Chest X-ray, PA view. Patient: 55 years old, sex M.
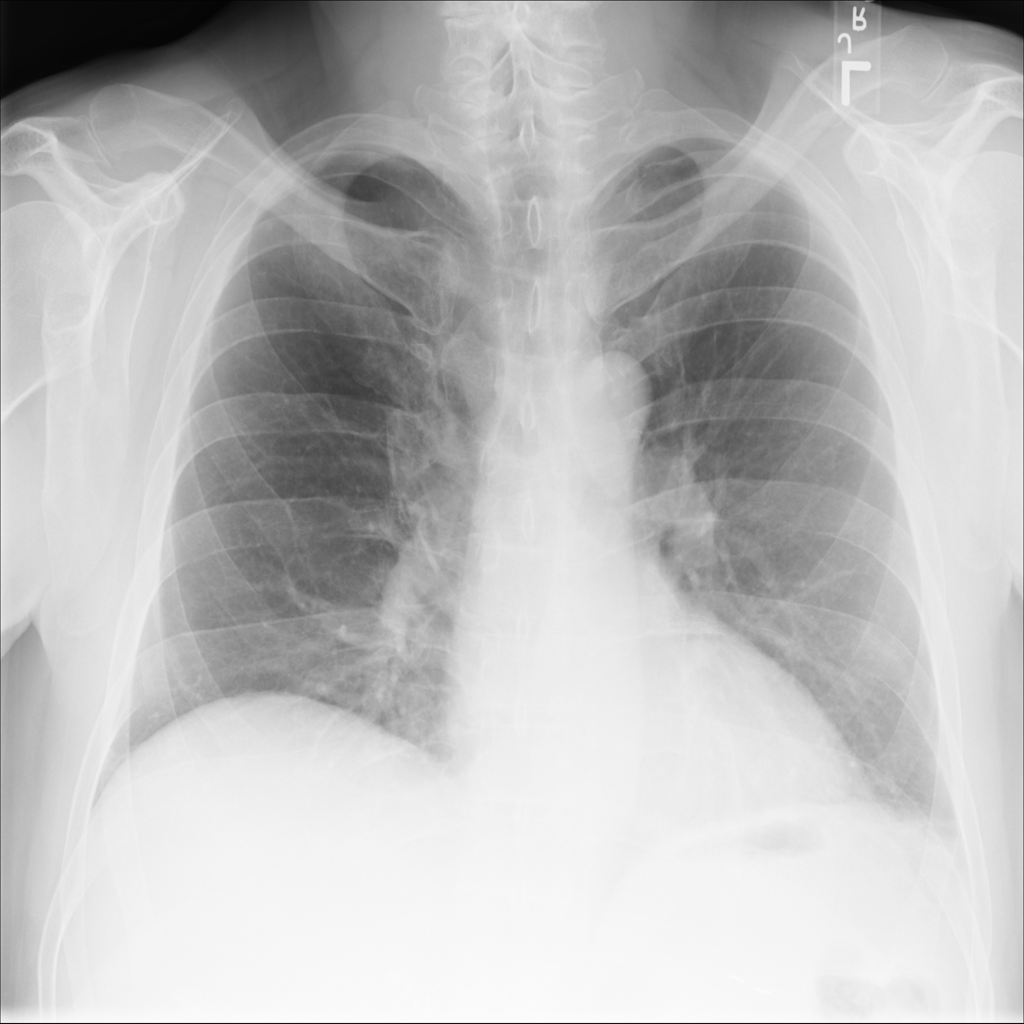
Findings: No Finding